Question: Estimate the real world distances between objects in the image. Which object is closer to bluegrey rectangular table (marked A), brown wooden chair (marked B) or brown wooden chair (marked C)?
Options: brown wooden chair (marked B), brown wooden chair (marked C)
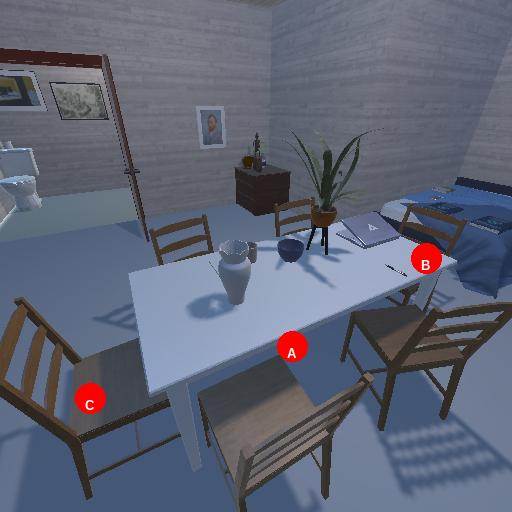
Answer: brown wooden chair (marked B)